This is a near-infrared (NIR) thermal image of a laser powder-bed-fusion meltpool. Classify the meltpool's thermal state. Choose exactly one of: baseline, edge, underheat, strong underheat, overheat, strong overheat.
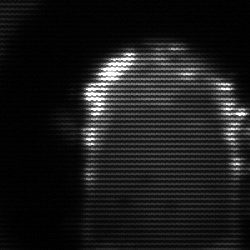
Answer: baseline